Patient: sex M, age 25
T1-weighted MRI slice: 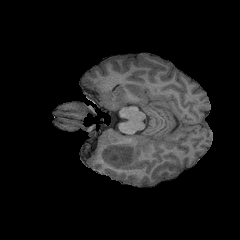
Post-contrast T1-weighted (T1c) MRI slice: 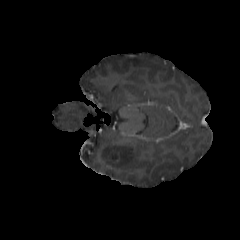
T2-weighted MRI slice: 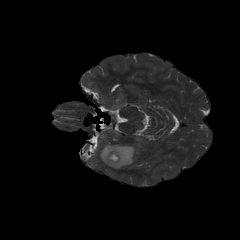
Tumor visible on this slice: yes
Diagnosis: Astrocytoma, IDH-mutant
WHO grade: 2